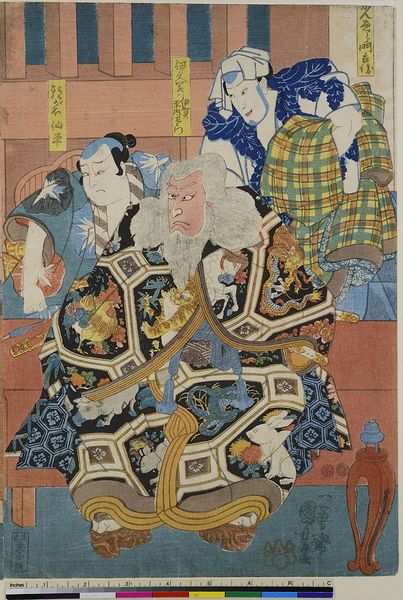
Titel: Die Schauspieler Ichikawa Kodanji IV als Ikyu, Ichikawa Danjuro VIII as Hanakawado Sukeroku und Bando Shuka I als Agemaki
Künstler: Utagawa Kuniyoshi
Standort: Hamburg
Institution: Museum für Kunst und Gewerbe Hamburg
Schlagwörter: blau, mann, karo, muster, bart, gewand, stoff, theater, holzschnitt, schriftzeichen, druckgraphik, druckgrafik, china, zeit, schauspieler, farbholzschnitt, schauspielerin, kabuki, edo, reproduktionen, druckerzeugnisse, theateraufführung, ukiyo